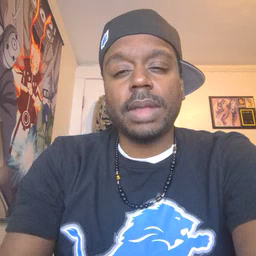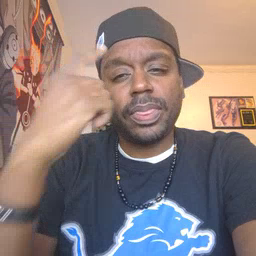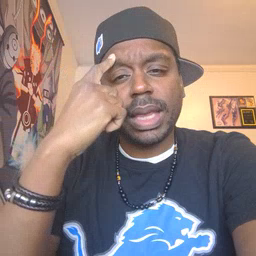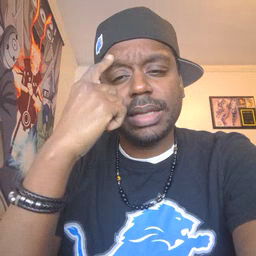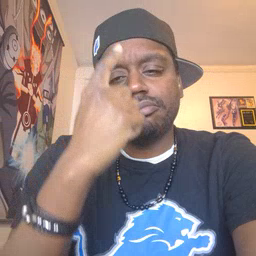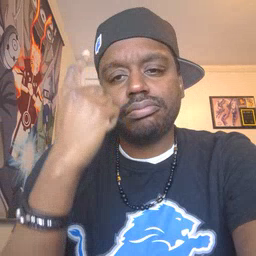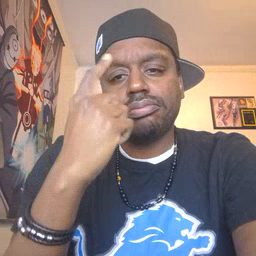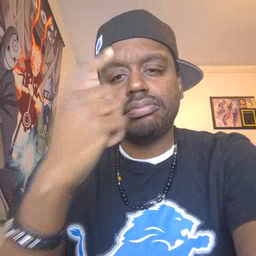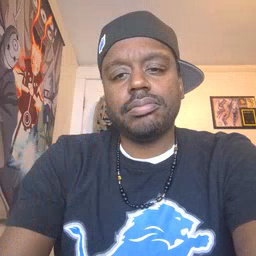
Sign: think